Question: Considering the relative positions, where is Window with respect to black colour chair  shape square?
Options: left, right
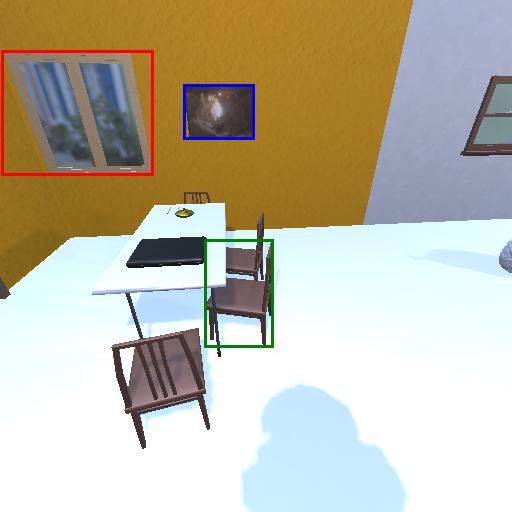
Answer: left